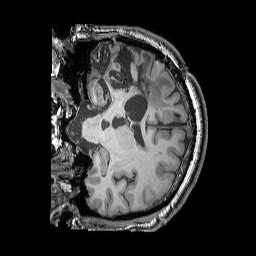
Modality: T1w
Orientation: coronal
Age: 46
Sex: male
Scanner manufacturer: siemens
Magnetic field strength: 3 T
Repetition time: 2.25 s
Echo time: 0.00411 s